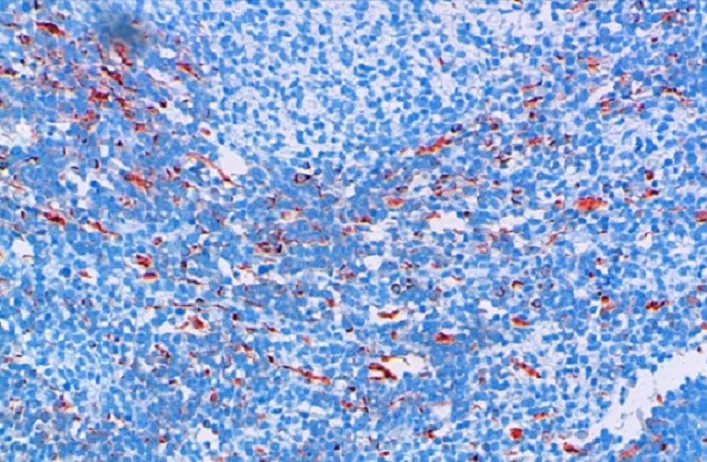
Intense cytoplasmic labeling with anti-desmin antibody.
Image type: pathology (immunostaining)